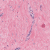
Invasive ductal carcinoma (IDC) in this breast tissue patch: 0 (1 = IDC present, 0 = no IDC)